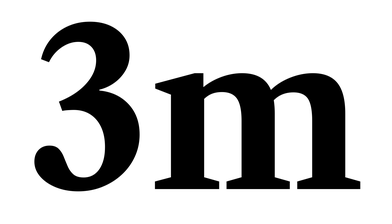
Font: LibreCaslonText_Bold